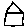
Label: square